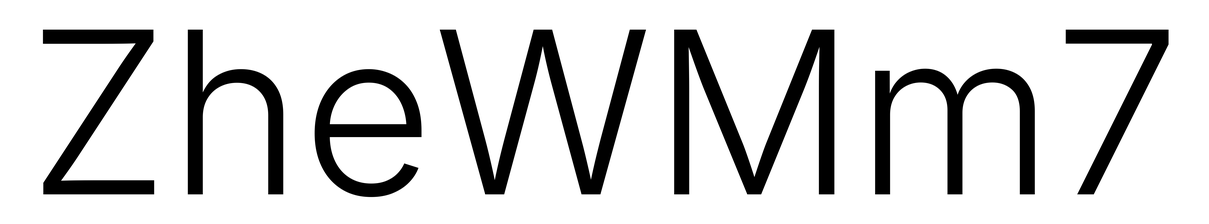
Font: Inter_Light